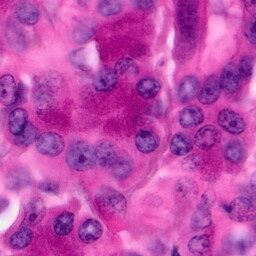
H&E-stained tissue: Pancreatic